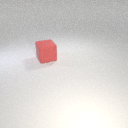
large red rubber cube